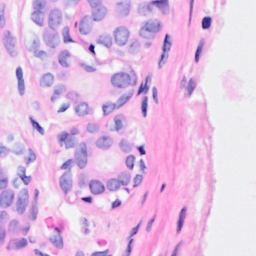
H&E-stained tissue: Breast